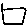
Label: square